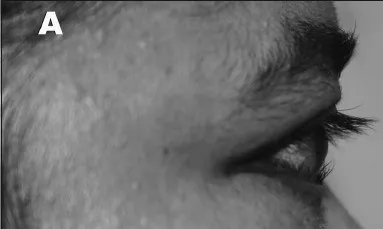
(A,C) Preoperative pictures showing the lower lid epiblepharon and the attenuated lower lid crease.
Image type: medical_photograph (skin_photograph)